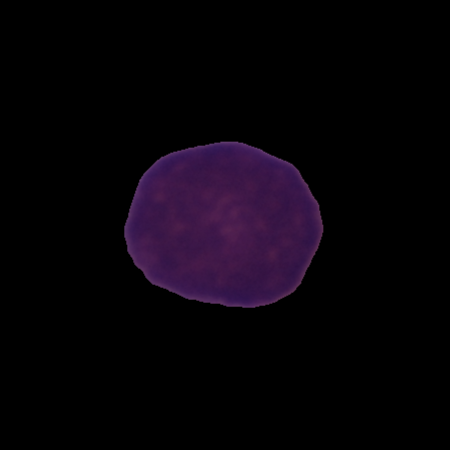
Label: cancer